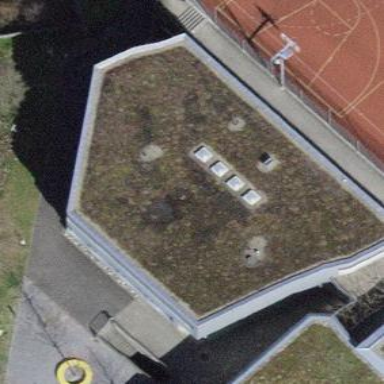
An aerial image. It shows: School building.